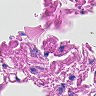
Metastatic tissue present: no